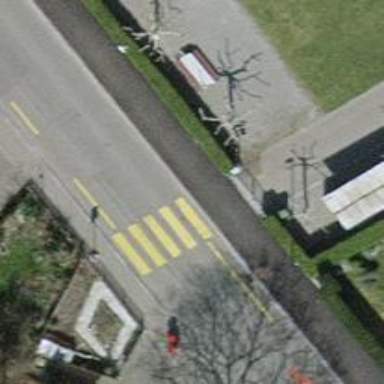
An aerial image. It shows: Marked crossing with zebra stripes on the road.